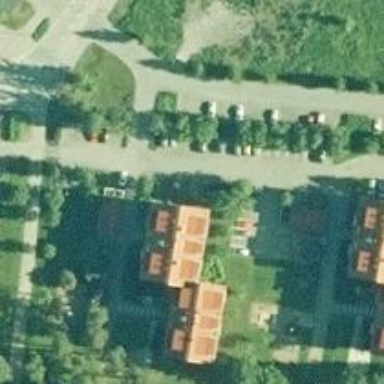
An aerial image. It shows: Footway.